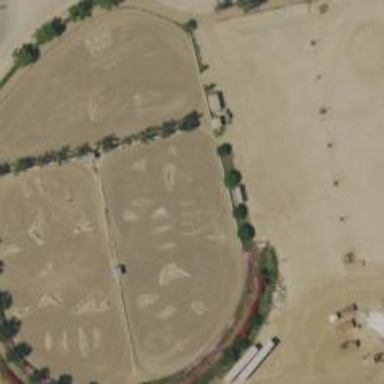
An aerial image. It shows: Equestrian pitch for leisure land sports.